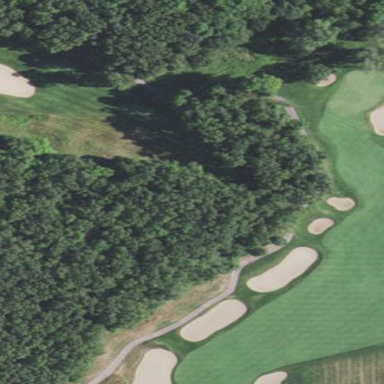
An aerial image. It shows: Rough area on grassy golf course.